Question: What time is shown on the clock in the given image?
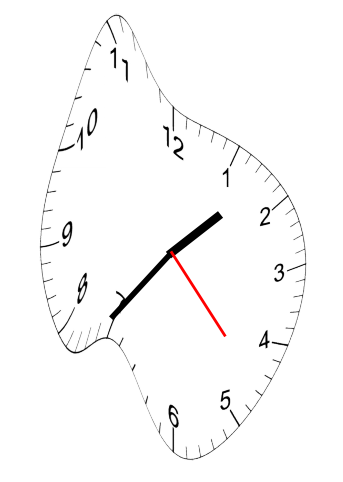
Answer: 01:36:23